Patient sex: M
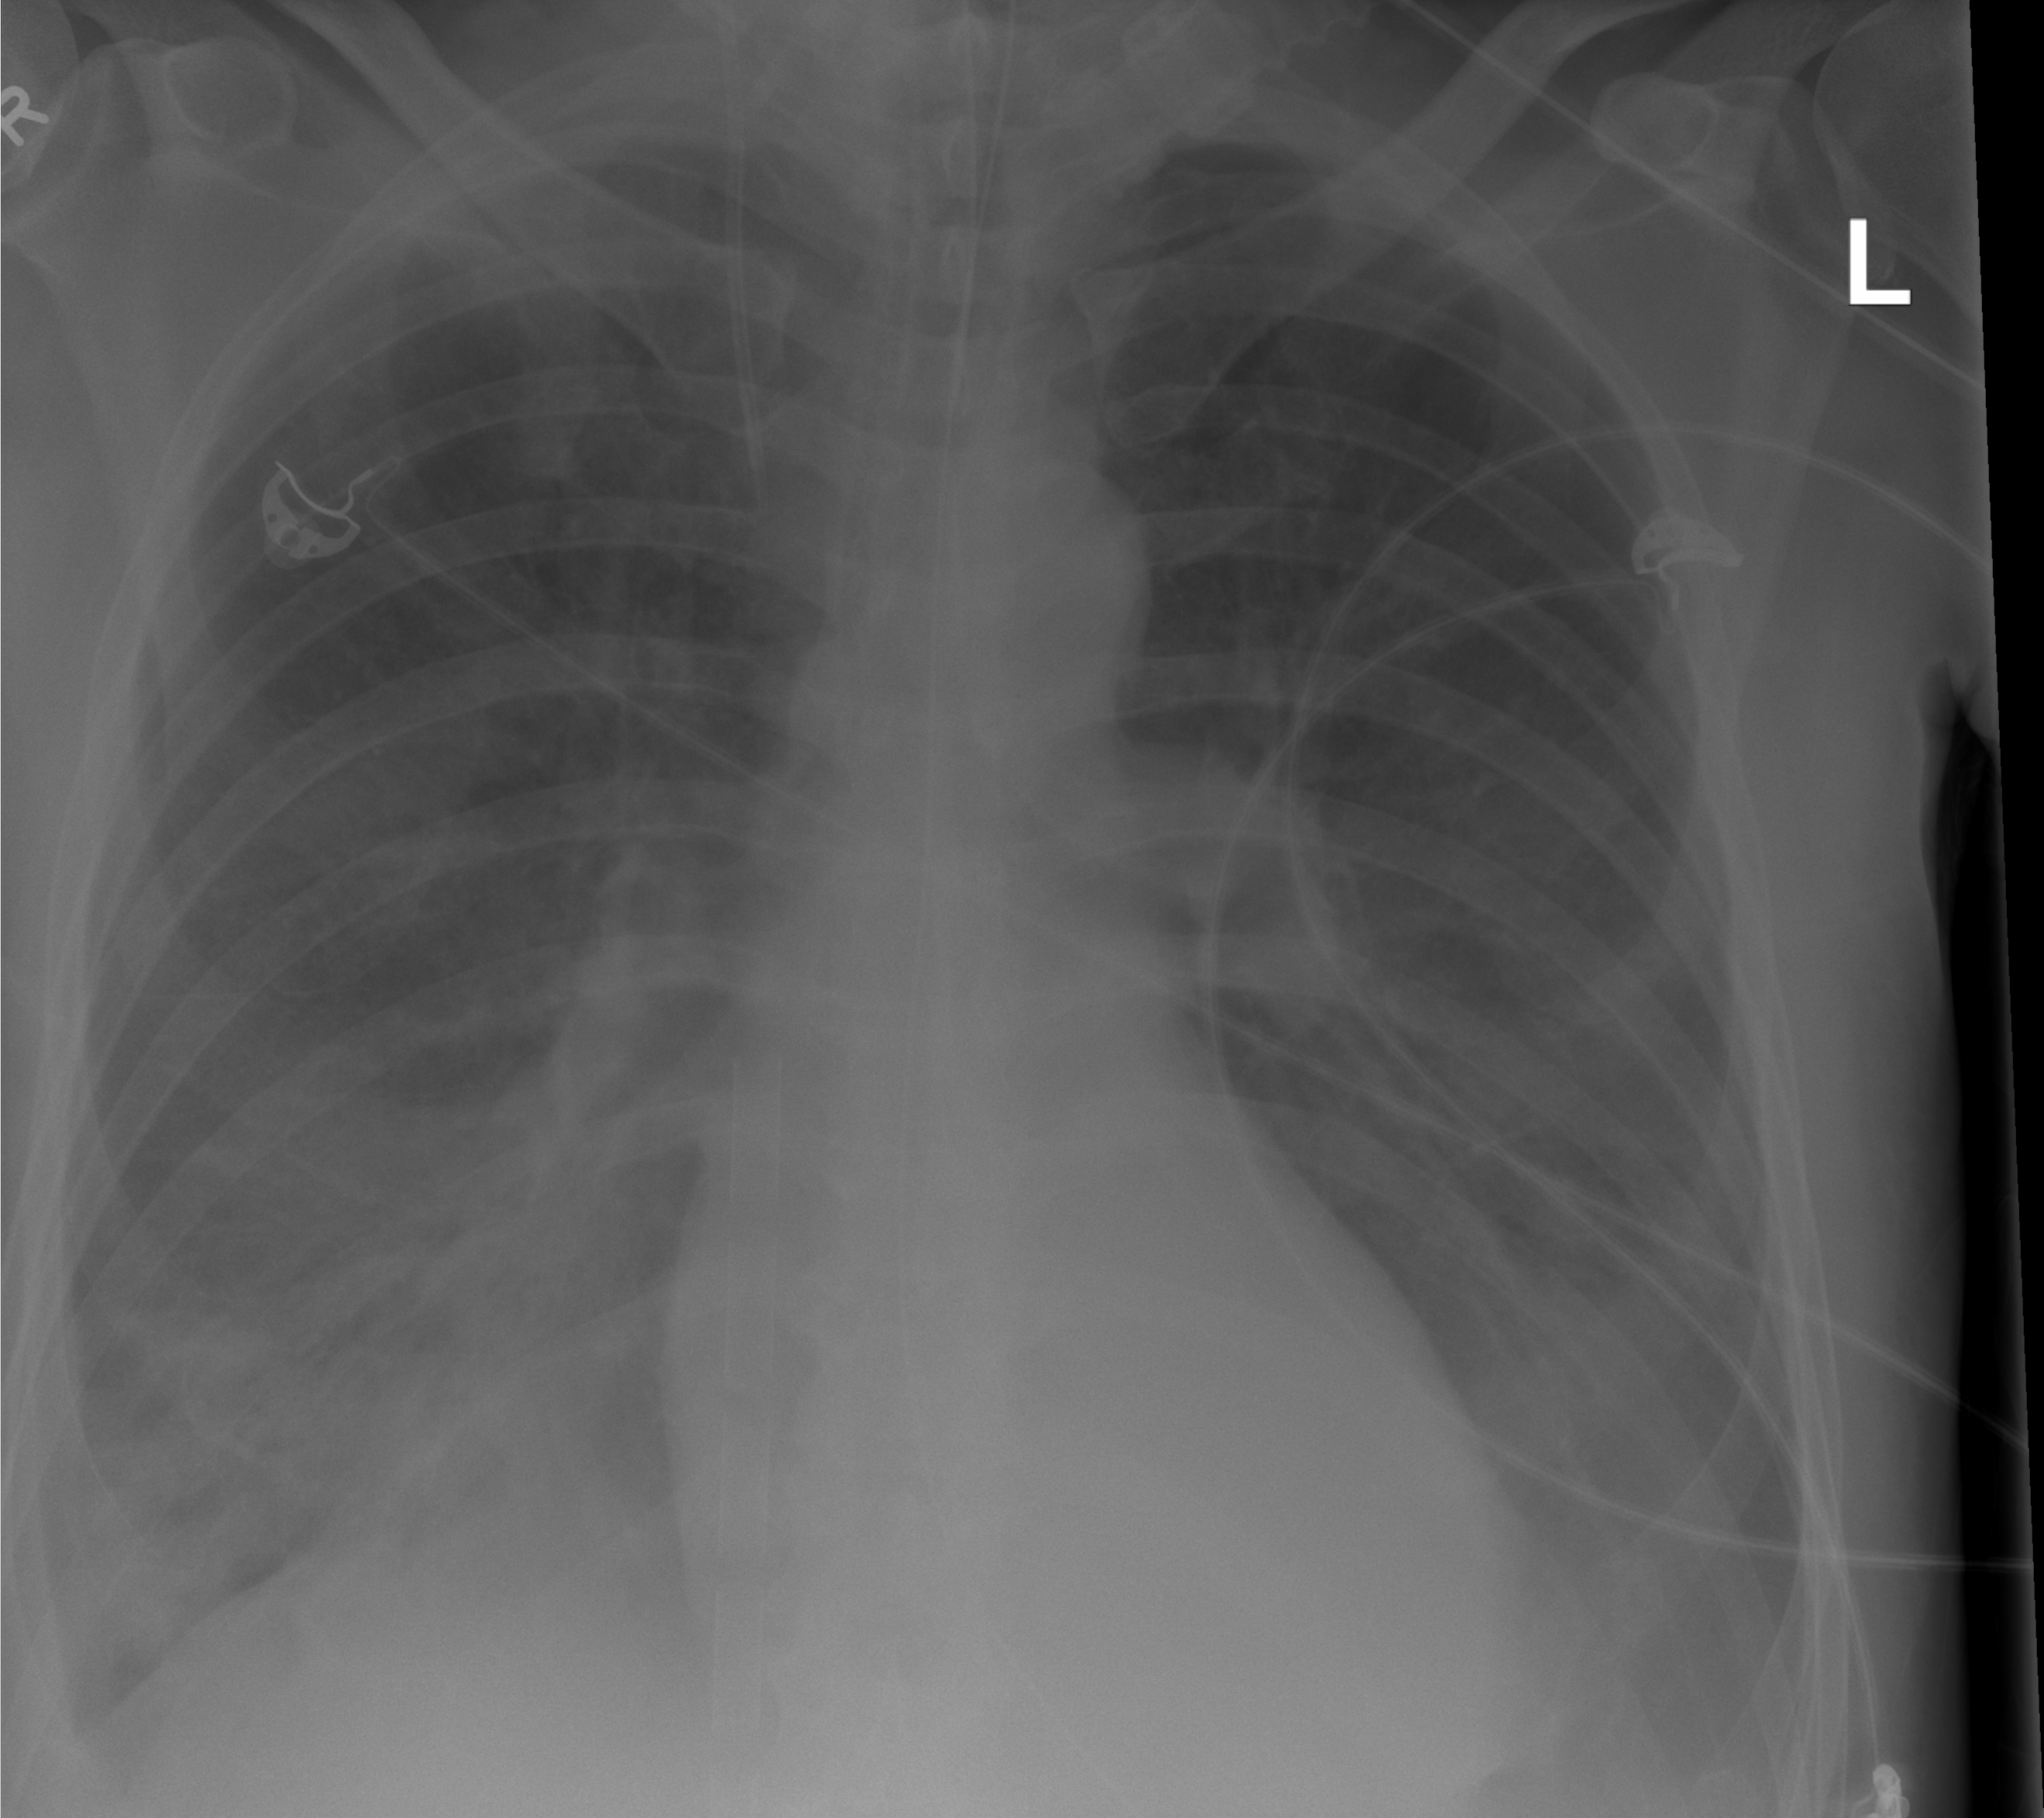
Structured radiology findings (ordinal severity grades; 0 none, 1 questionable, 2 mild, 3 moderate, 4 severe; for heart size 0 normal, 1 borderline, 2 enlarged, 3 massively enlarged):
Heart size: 0
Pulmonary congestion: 0
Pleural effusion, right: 3
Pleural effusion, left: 3
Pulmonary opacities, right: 2
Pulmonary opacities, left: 0
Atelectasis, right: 2
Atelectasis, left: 0